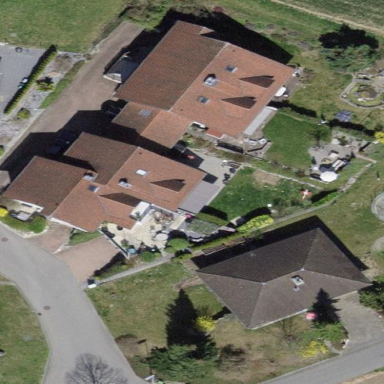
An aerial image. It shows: Simple and straightforward house.